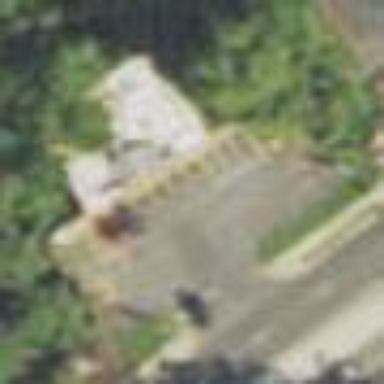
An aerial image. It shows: Retail area.